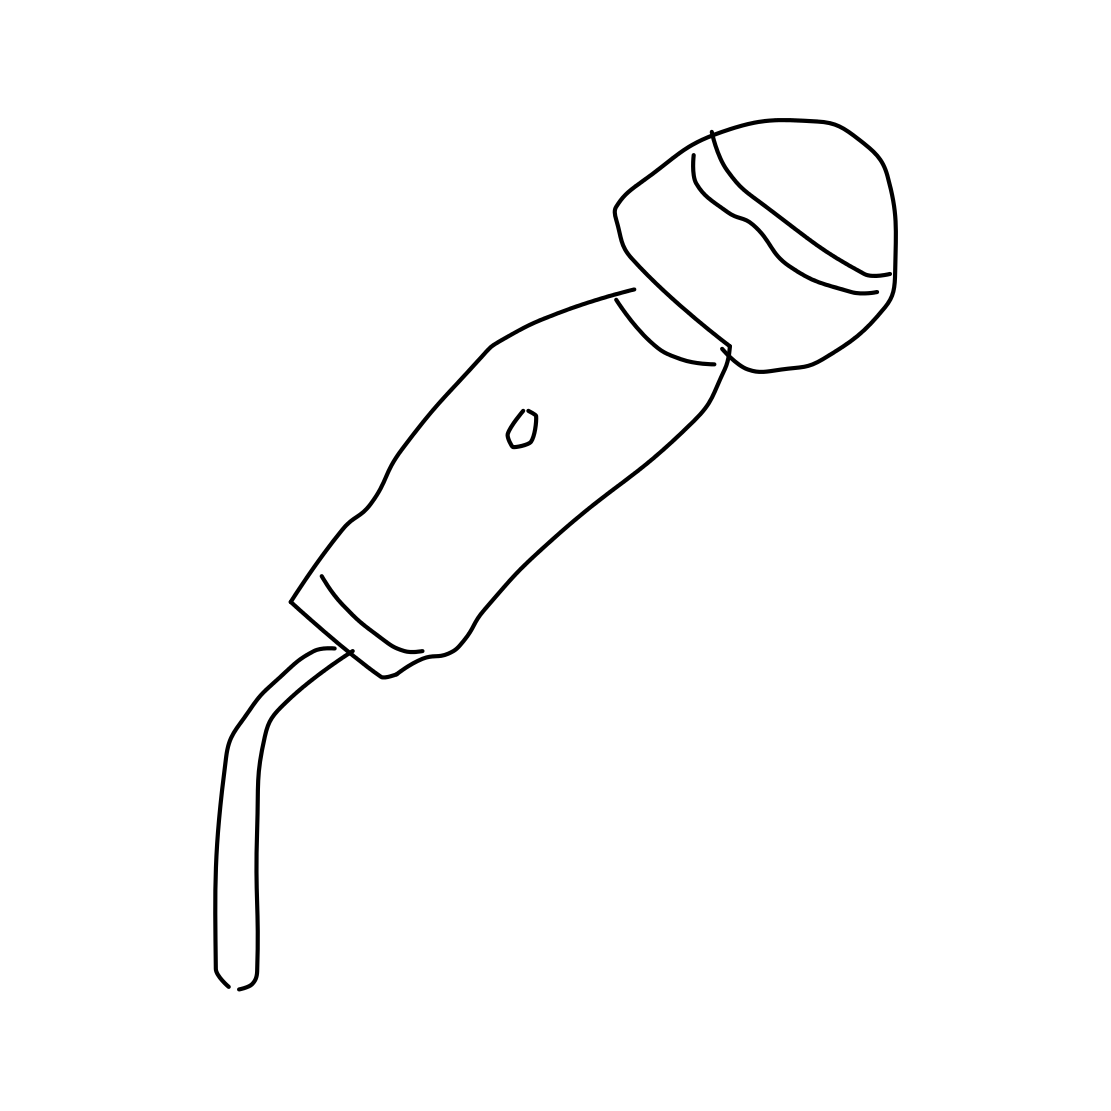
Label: microphone